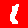
Digit: 1